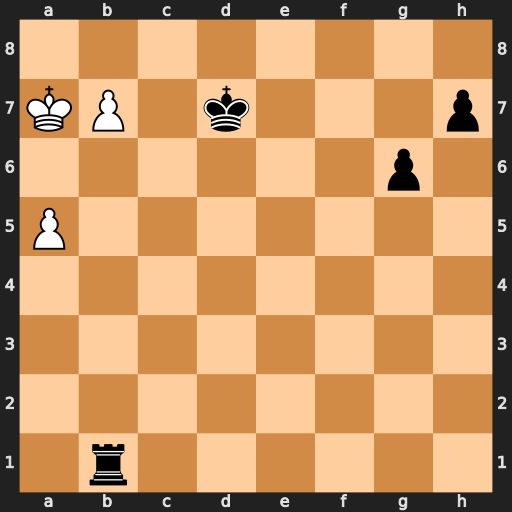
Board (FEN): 8/KP1k3p/6p1/P7/8/8/8/1r6
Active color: w
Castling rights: -
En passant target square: -
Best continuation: b8=Q Rxb8 Kxb8 g5 a6 g4 a7